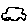
Label: car